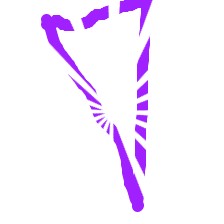
Shape: triangle